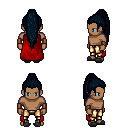
a pixel art fantasy rpg character, male body template, human, dark skin, red cape, gold greaves, raven extra-long topknot hairstyle, leather bracers, gray slippers, four views (front, back, left, right), 2x2 character sprite sheet, small pixel art, hard edges, no anti-aliasing